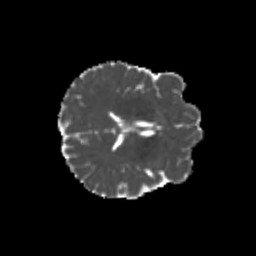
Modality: MD
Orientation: axial
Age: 20
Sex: male
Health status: healthy
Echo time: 0.074 s